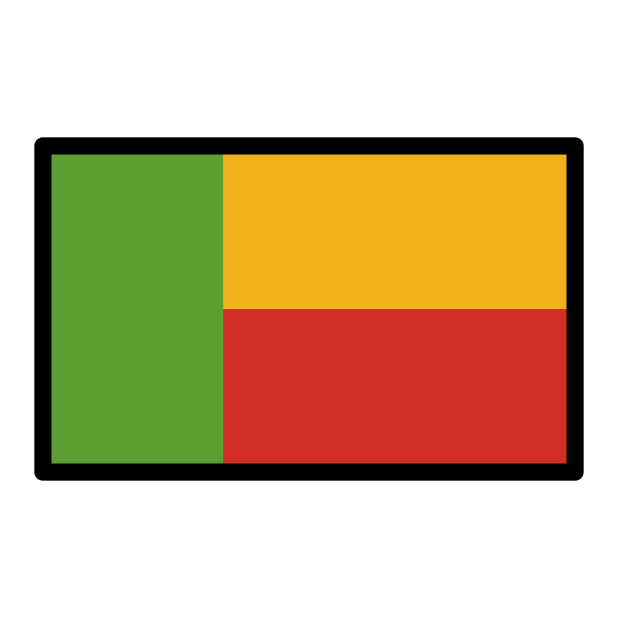
flag: Benin